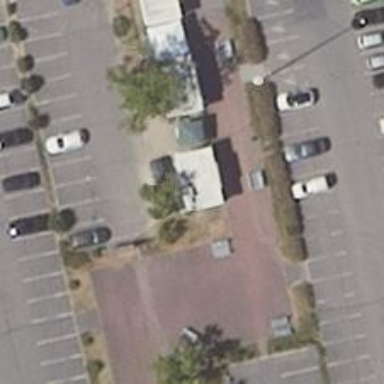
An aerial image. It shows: Fast food establishment.